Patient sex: M
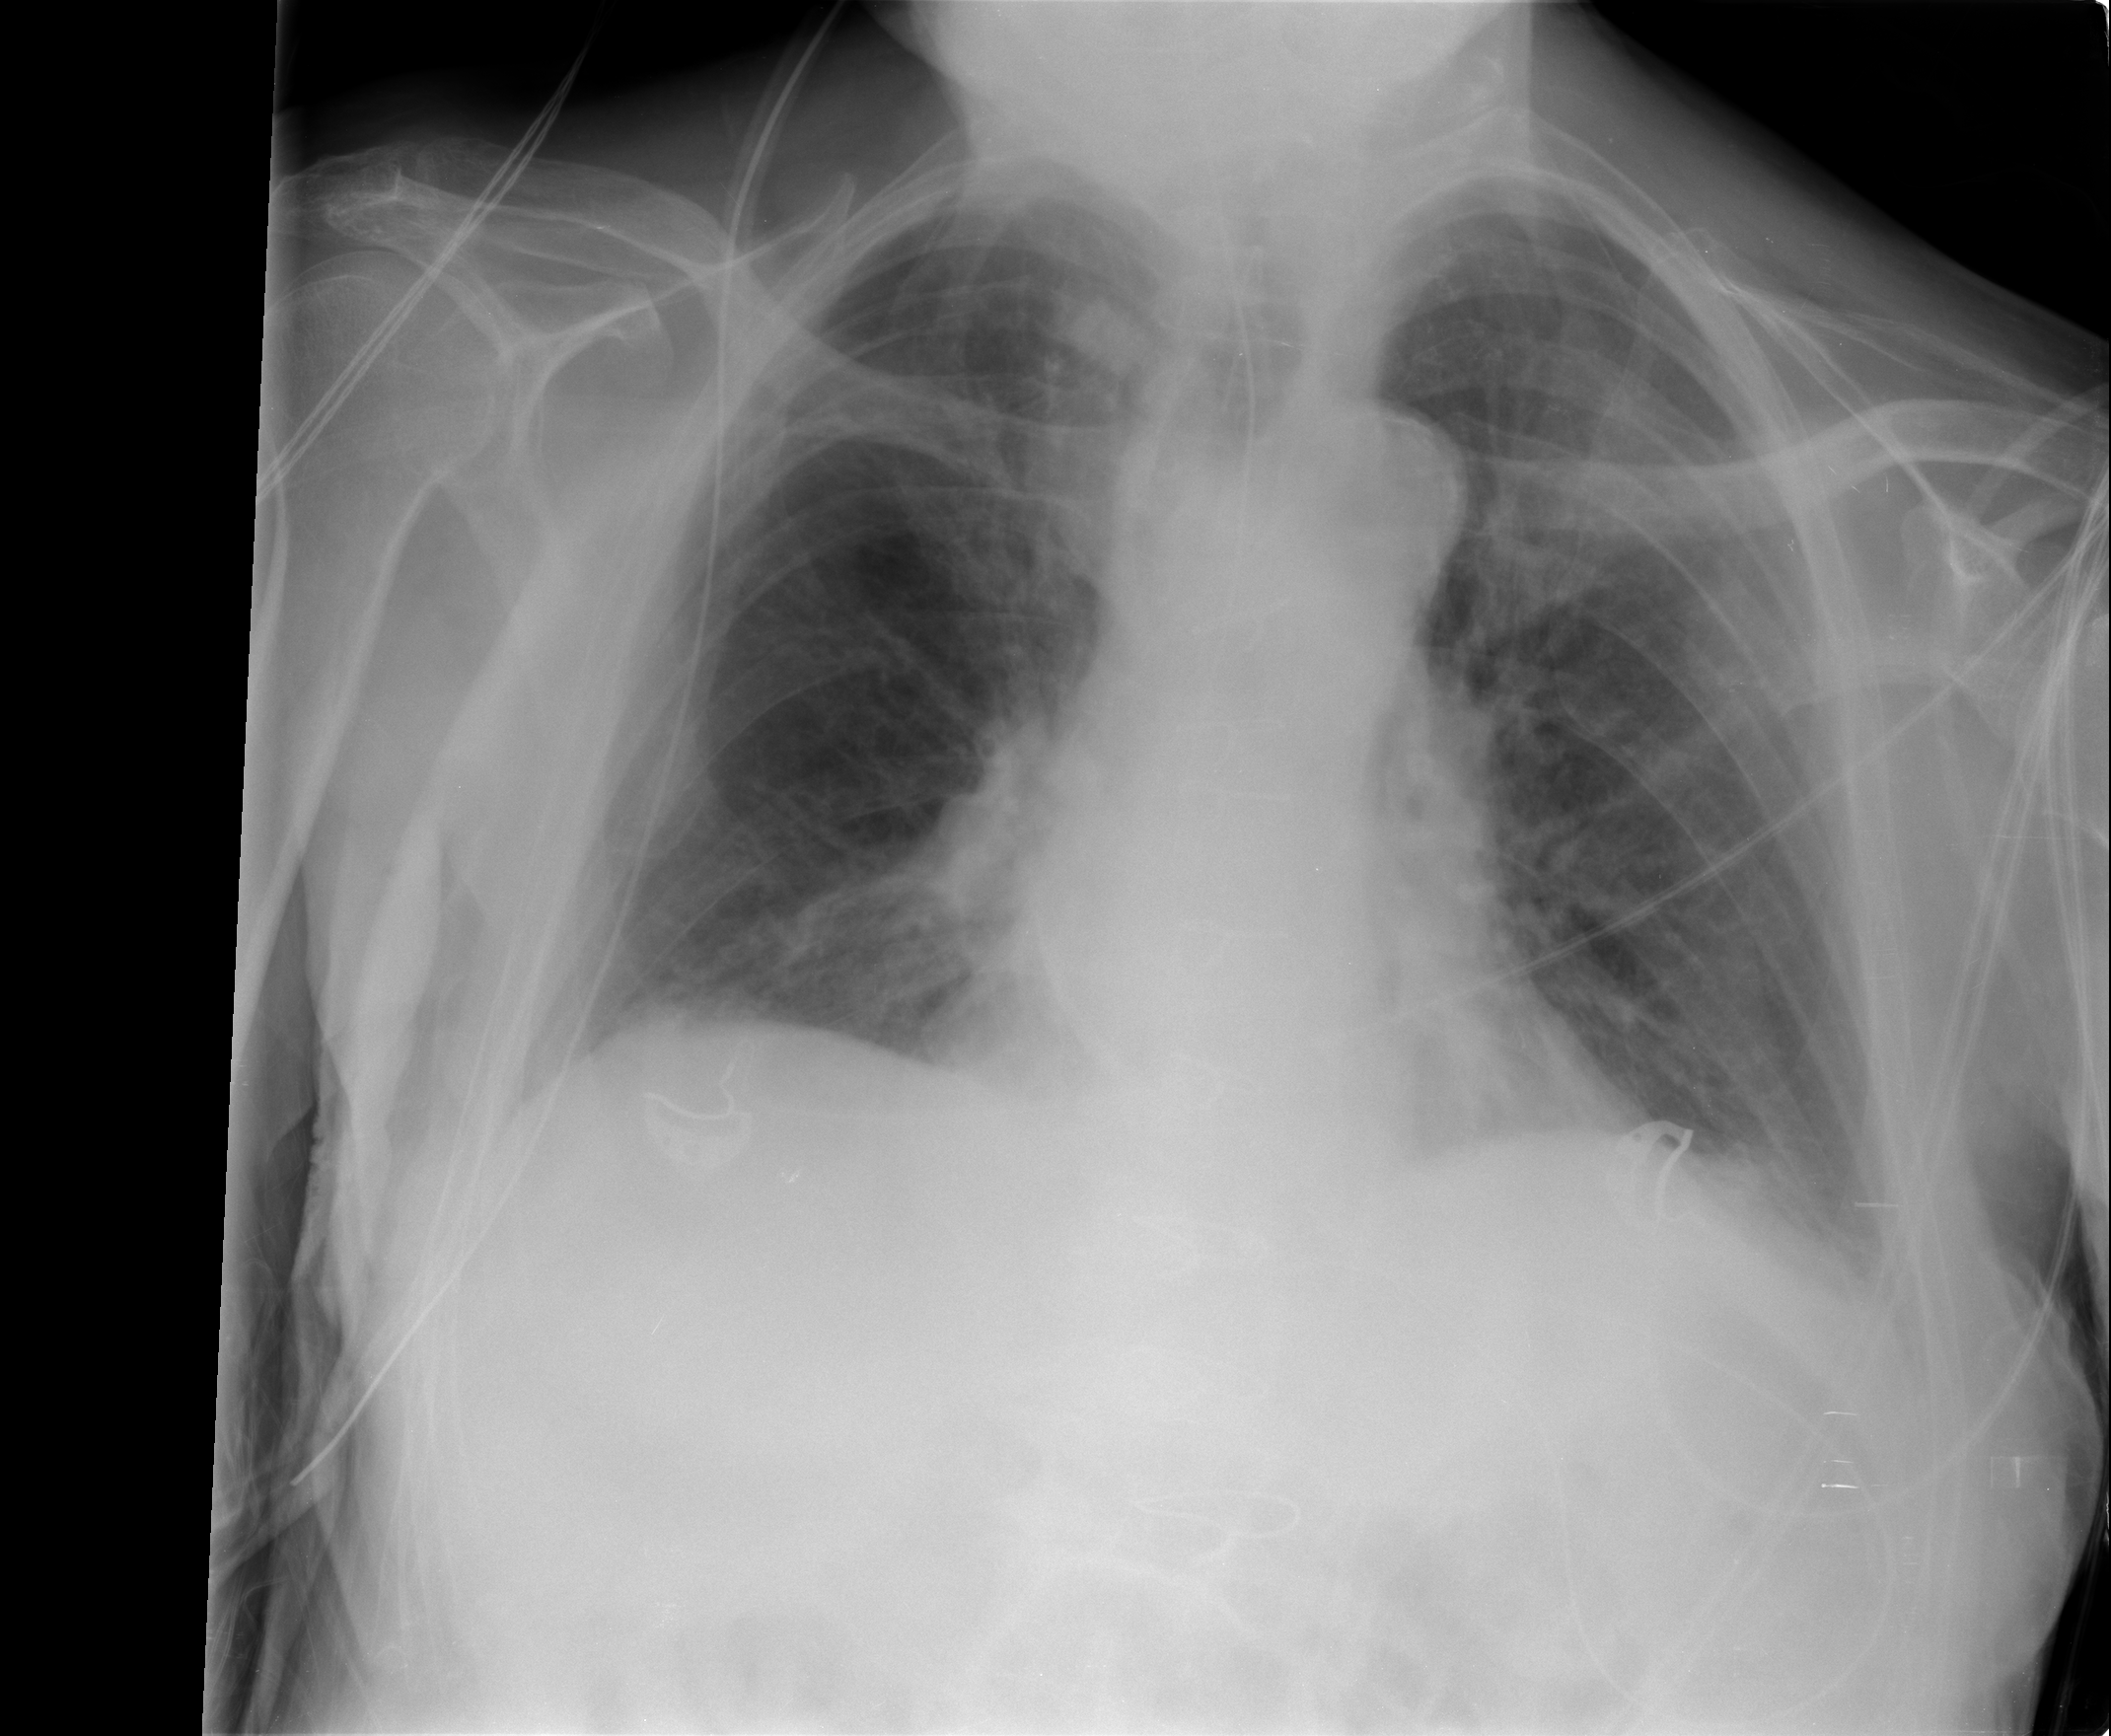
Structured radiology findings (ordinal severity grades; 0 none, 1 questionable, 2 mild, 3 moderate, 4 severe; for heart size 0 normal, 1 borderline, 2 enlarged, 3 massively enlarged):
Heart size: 0
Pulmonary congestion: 2
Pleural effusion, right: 2
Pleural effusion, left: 2
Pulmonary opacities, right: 0
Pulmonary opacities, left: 0
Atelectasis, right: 0
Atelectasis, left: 0